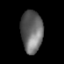
Tissue: prostate
Cell type: B cells
Senescence score: 0.7783
Nuclear area (px): 903
Mean DAPI intensity: 101.753